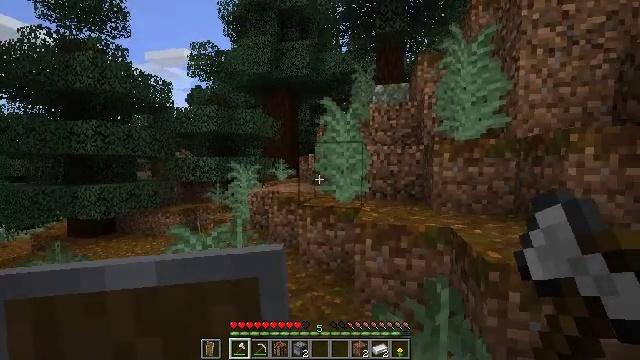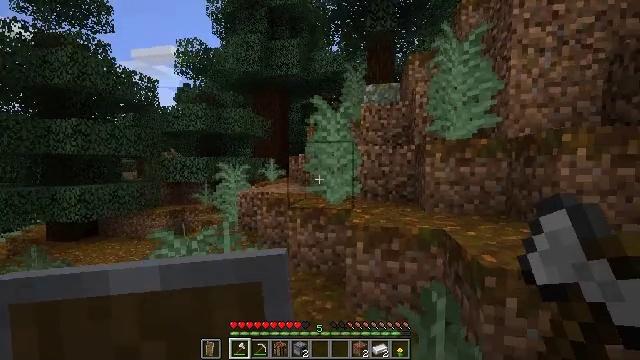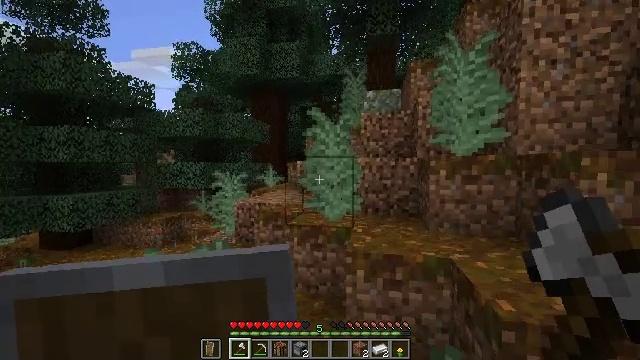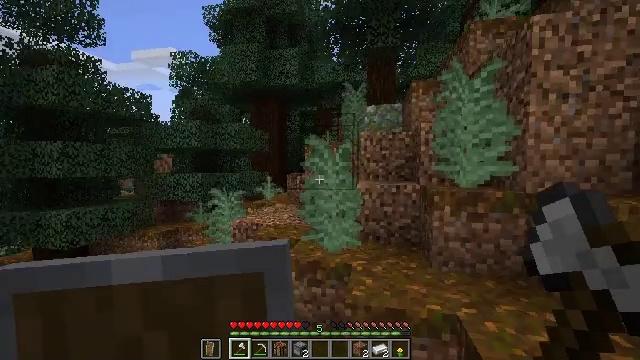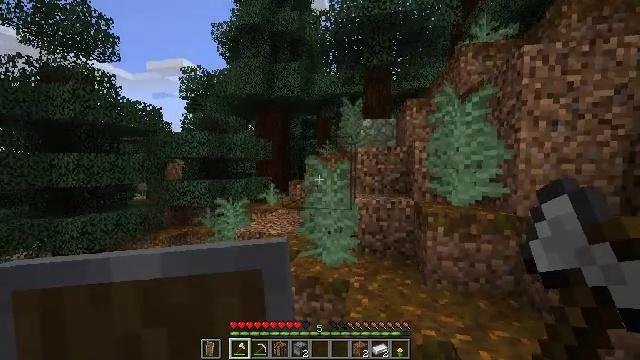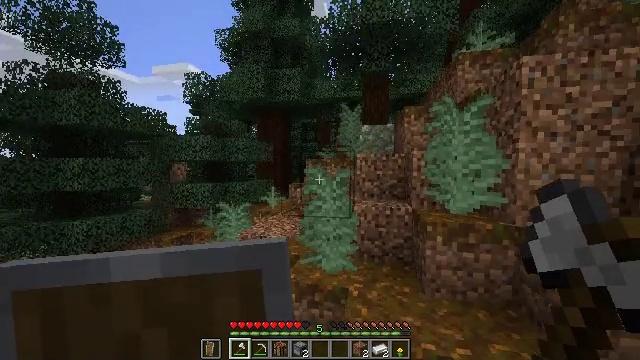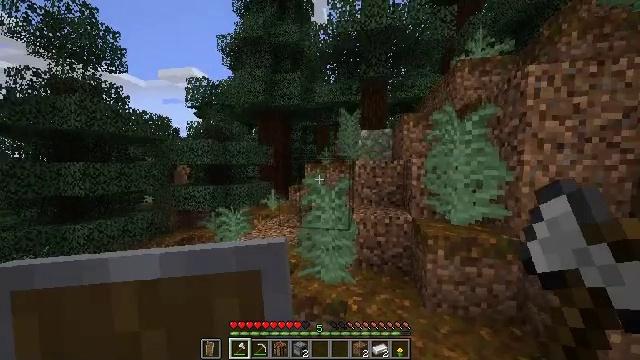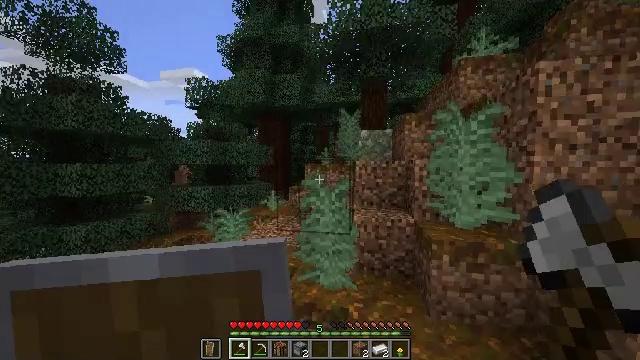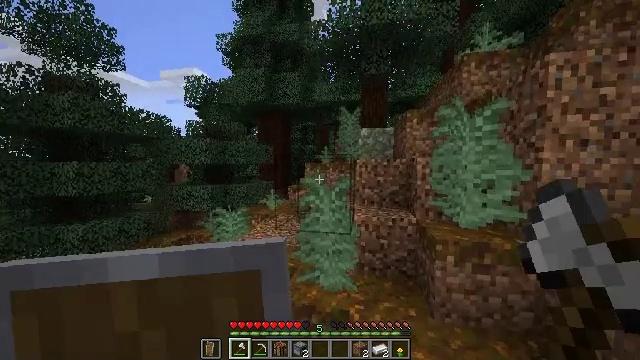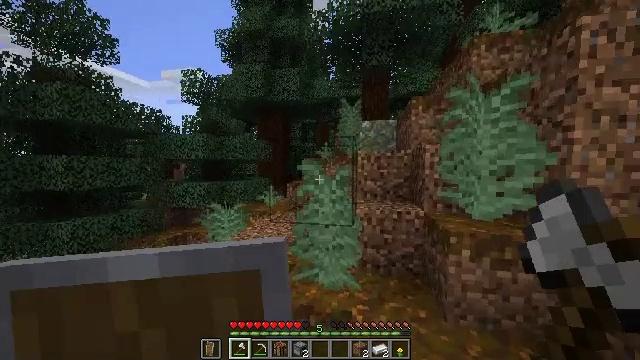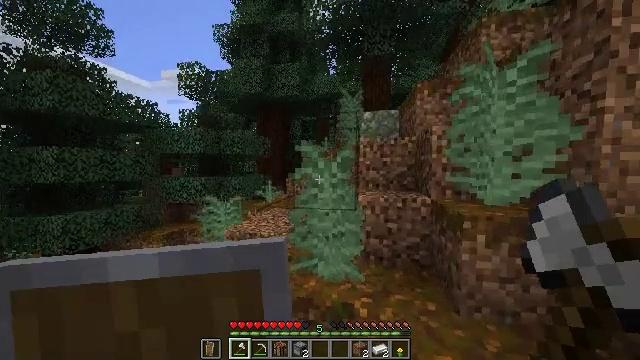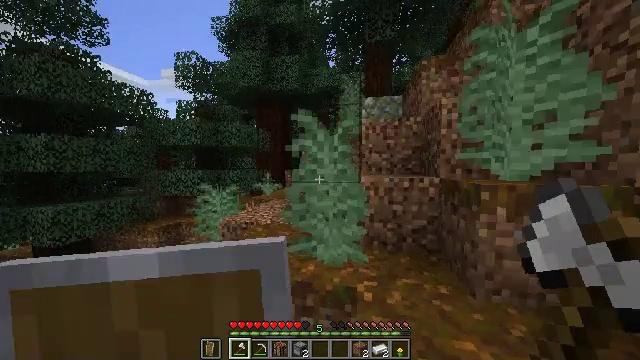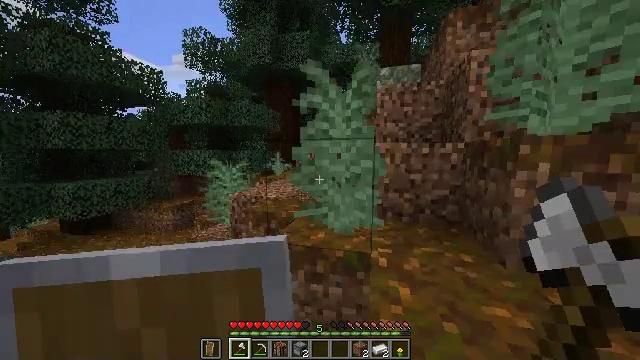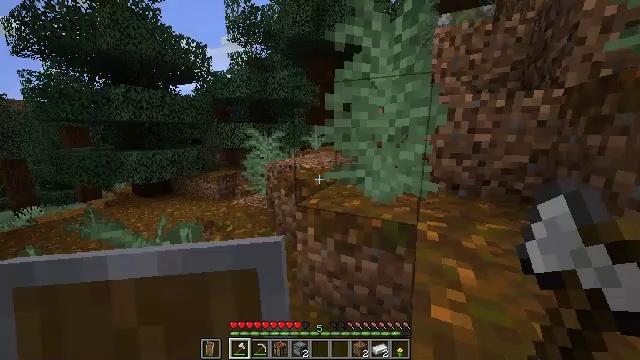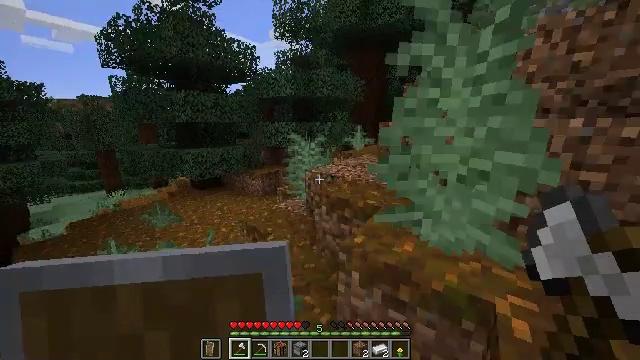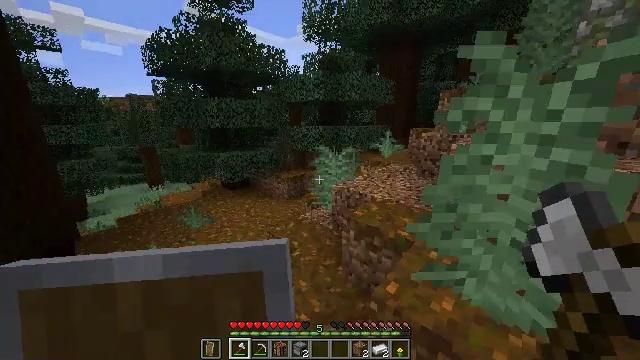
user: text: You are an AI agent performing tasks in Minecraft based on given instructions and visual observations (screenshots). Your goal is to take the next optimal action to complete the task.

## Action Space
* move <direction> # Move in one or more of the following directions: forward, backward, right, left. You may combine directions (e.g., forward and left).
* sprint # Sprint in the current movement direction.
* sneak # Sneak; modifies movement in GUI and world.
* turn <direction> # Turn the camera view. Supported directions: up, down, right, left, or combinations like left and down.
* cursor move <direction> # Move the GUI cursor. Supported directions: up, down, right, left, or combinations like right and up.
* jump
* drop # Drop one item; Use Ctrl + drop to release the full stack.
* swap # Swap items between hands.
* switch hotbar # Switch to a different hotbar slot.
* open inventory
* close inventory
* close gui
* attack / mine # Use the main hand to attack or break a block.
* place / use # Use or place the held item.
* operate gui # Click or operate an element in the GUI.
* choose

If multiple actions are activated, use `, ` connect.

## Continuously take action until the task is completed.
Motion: motion action
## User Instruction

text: Break the sweet berry bush to collect berries.
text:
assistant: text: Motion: move forward, sprint, turn right, jump
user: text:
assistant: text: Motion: move forward, sprint, jump
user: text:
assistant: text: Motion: move forward, sprint, jump
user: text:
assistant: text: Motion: move forward, sprint, jump
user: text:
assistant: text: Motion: move forward, sprint, jump
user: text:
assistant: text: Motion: move forward, sprint, jump
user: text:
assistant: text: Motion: move forward, sprint, jump
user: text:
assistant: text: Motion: move forward, sprint, jump
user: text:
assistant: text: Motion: move forward, sprint, jump
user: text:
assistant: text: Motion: move forward, sprint, jump
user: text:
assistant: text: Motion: move forward, sprint, jump
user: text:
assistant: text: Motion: move forward, sprint, turn left and down, jump
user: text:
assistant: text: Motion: move forward, sprint, turn left and down, jump
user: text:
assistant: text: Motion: move forward, sprint, turn left and down, jump
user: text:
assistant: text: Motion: move forward and move right, sprint, turn left and down, jump
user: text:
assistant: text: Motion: move forward and move right, sprint, jump
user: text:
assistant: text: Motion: move forward and move right, sprint, jump
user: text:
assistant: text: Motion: move forward and move right, sprint, jump
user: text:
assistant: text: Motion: move forward and move right, sprint, jump
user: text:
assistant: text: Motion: move forward and move right, sprint, turn left and down, jump
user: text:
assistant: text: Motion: move forward and move right, sprint, turn left and down, jump
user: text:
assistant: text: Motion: move forward and move right, sprint, turn left and down, jump
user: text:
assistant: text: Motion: move forward and move right, sprint, jump
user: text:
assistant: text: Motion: move forward and move right, sprint, jump
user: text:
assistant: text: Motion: move forward and move right, sprint, jump
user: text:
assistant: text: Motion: move forward and move right, sprint, jump
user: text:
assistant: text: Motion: move forward and move right, sprint, turn right, jump
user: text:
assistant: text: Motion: move forward and move right, sprint, turn right and up, jump
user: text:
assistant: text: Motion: move forward and move right, sprint, turn right and up, jump
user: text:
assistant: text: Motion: move forward and move right, sprint, turn right and up, jump